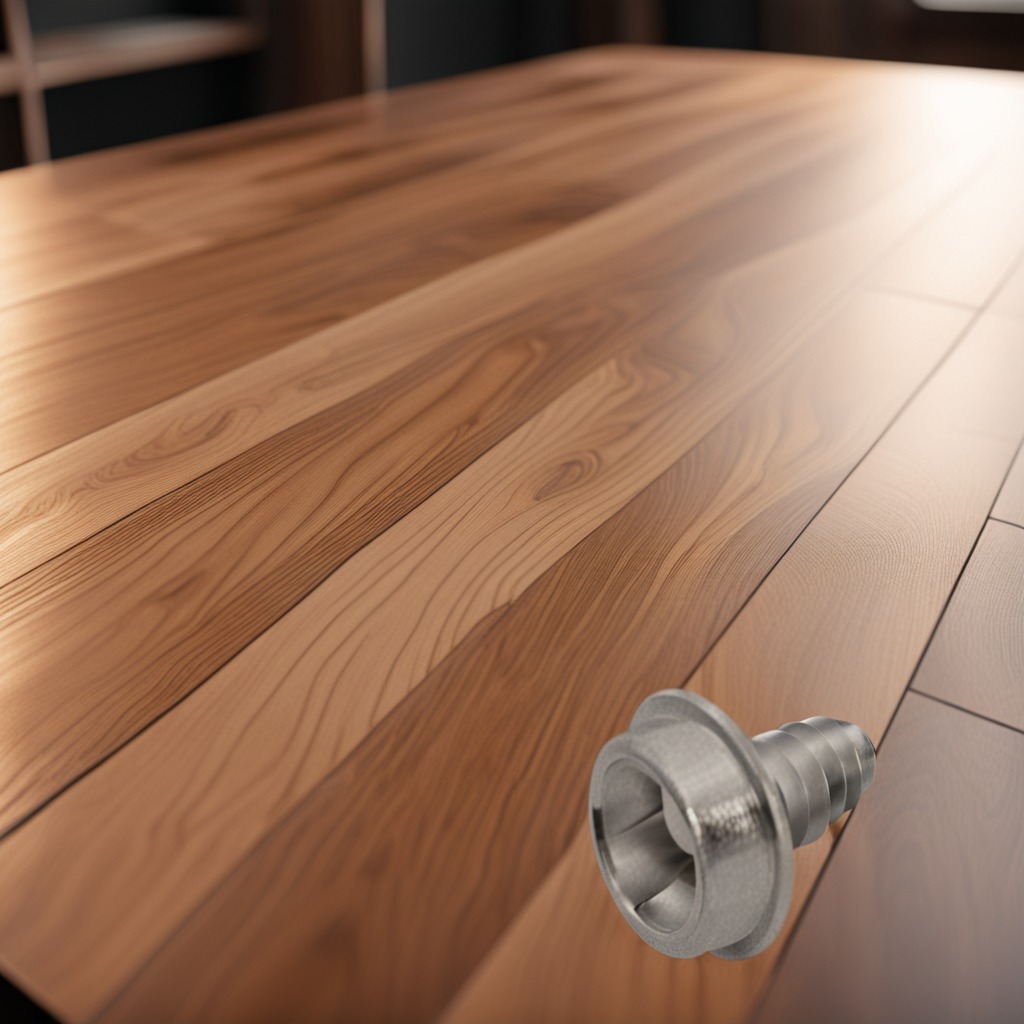
A metal screw is lying on a wooden table in a carpentry studio.